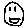
Label: smiley face